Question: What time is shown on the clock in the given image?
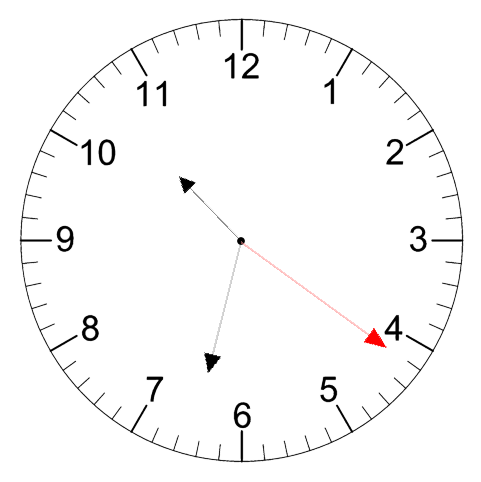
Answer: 10:32:21